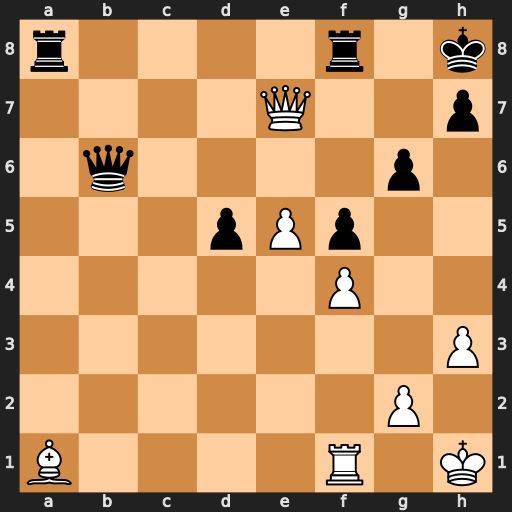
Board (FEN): r4r1k/4Q2p/1q4p1/3pPp2/5P2/7P/6P1/B4R1K
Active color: w
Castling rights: -
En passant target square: -
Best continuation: e6+ d4 Rd1 Rae8 Qd7 Rxe6 Bxd4+